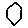
Label: hexagon